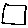
Label: square